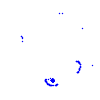
Particle: proton